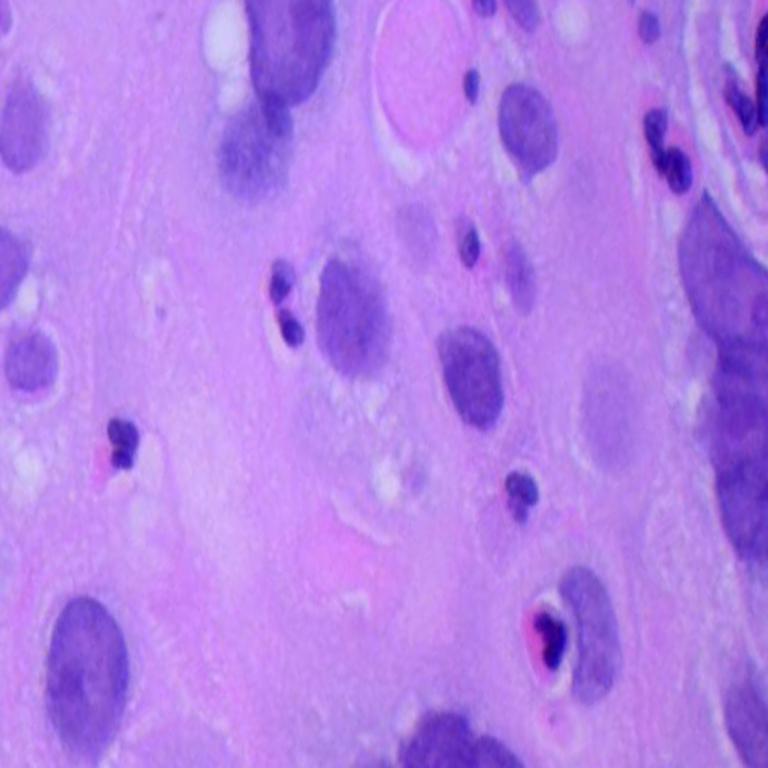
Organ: lung
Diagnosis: squamous carcinomas